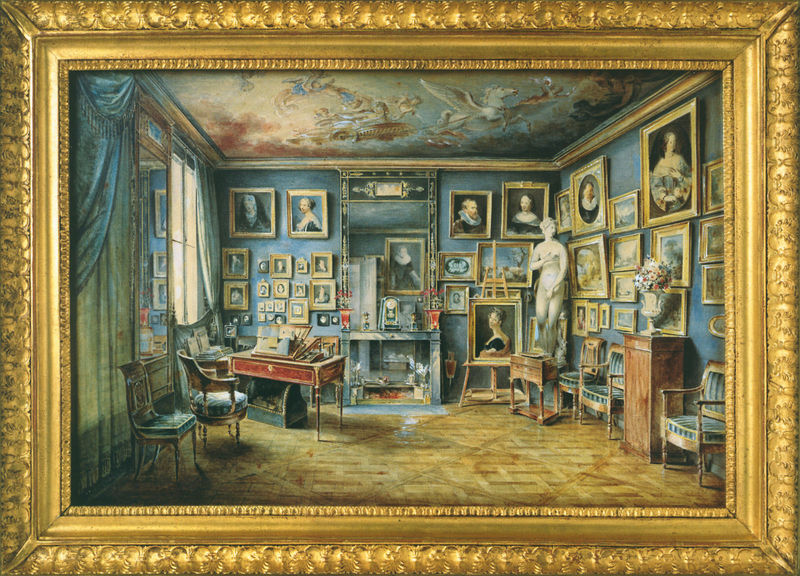
Titel: L’Atelier de l’artiste; Das Atelier des Künstlers
Künstler: Jean-Baptiste Jacques Augustin
Institution: Genf, Musée de l’Horlogerie et de l’Emaillerie, inv.2134
Schlagwörter: blau, gemälde, blumen, fenster, licht, raum, stuhl, stühle, tisch, zimmer, tuch, barock, rahmen, bild, bildnis, möbel, portrait, spiegel, vorhang, spiegelung, figur, interieur, sessel, decke, kamin, engel, skulptur, statue, vase, farbig, bilder, bilderrahmen, kommode, schreibtisch, wohnzimmer, kaminsims, parkett, büste, ornamente, wandmalerei, atelier, maler, staffelei, uhr, vergoldet, porträts, künstler, kunst, pinsel, bildniss, ausstellung, sammlung, heilige, deckengemälde, wunderkammer, deckenmalerei, kuns, renessaince, voll, stores, schreibzimmer, stafette, petersburger hängung, g, saffelei, bste